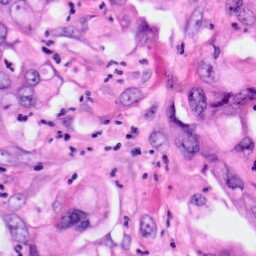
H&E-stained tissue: Pancreatic